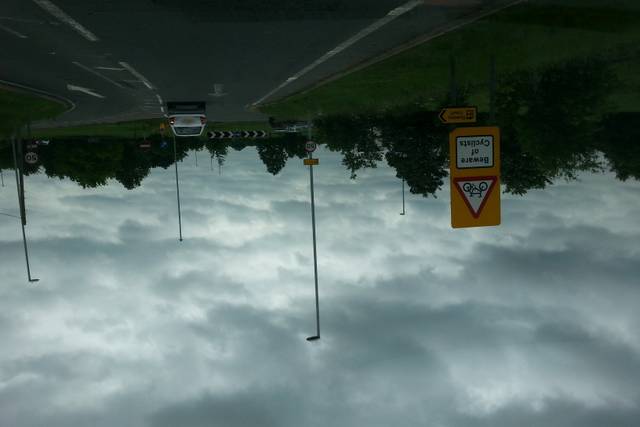
Region: United Kingdom
Coordinates: 52.192, 0.07679